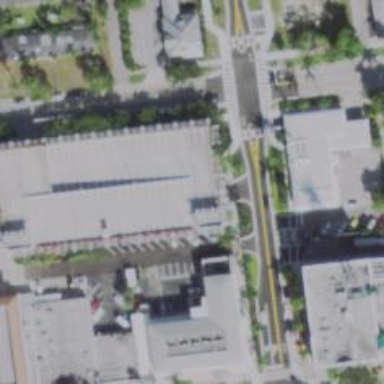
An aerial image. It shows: Footway with traffic island. The footway includes crossing island.